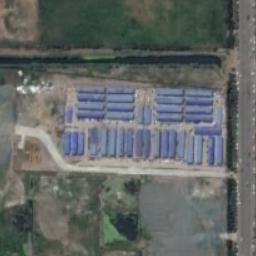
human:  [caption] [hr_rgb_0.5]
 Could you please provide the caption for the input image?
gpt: There are lots of houses in the industrial area .

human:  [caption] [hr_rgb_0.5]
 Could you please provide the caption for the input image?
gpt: Buildings in industrial areas vary in size .

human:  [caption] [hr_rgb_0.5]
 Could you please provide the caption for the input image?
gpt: Neatly planned factory buildings and roads in an industrial area with large green spaces and vacant lots next to it .

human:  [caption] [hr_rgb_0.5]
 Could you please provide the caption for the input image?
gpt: The industrial area with some neatly arranged blue workshops is surrounded by lawns .

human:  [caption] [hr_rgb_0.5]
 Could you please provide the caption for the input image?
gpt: There are some blue buildings on the industrial area beside a lawn .